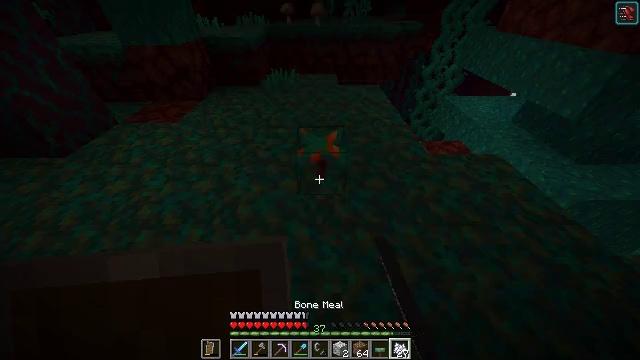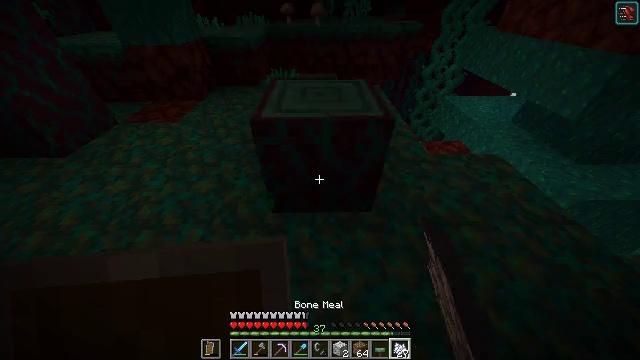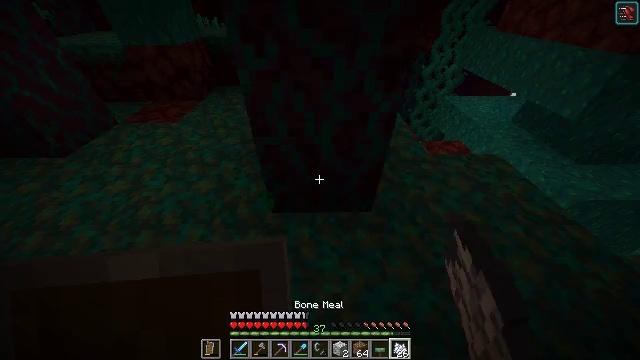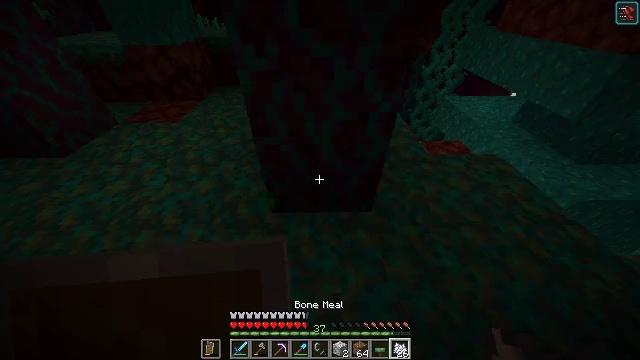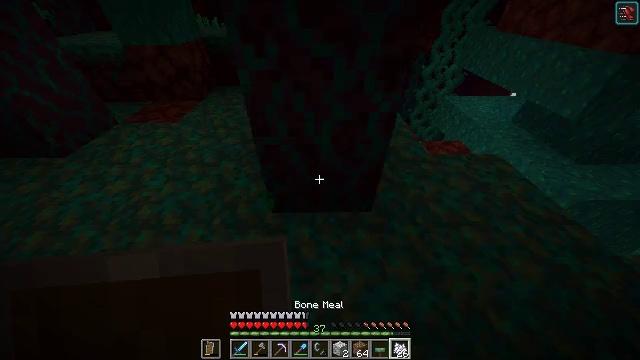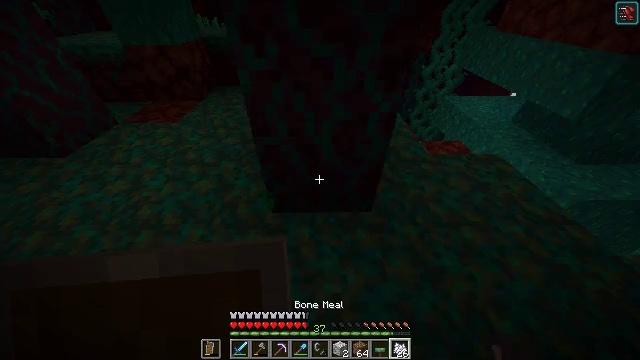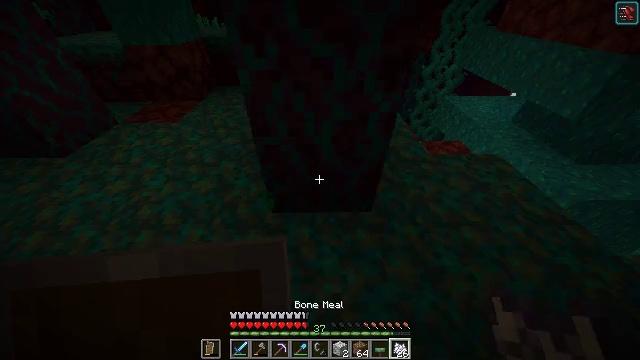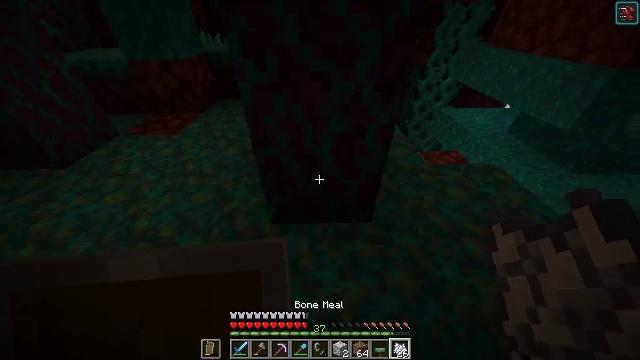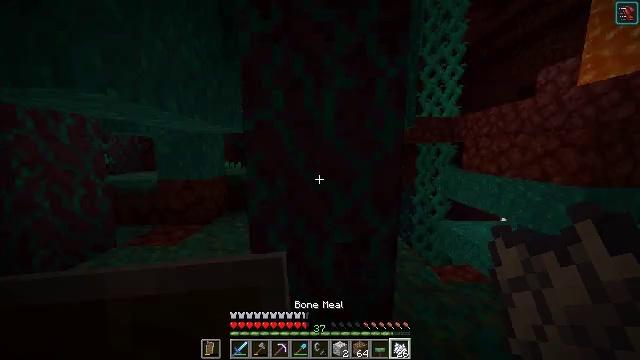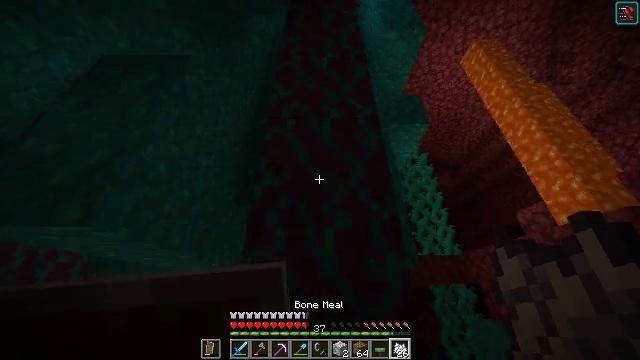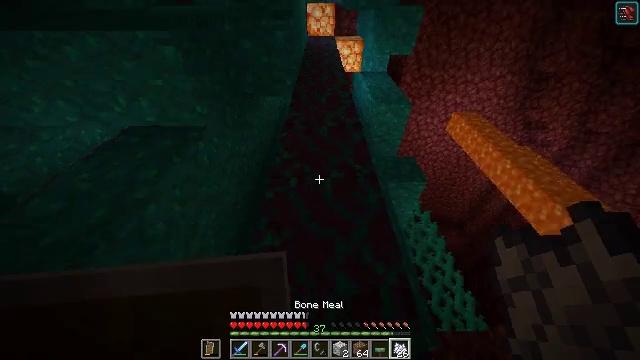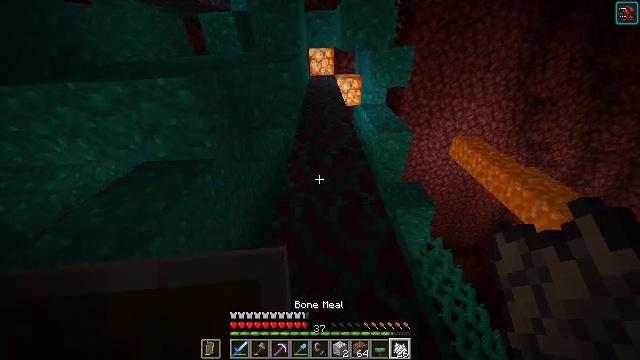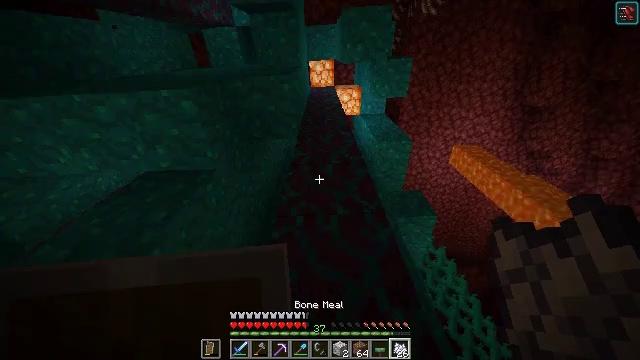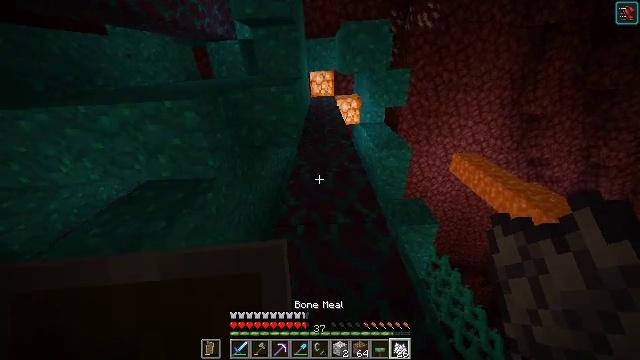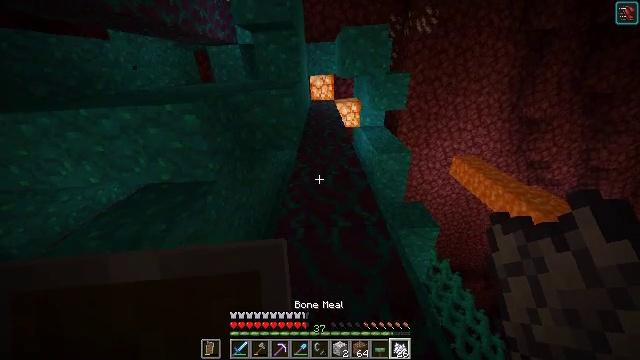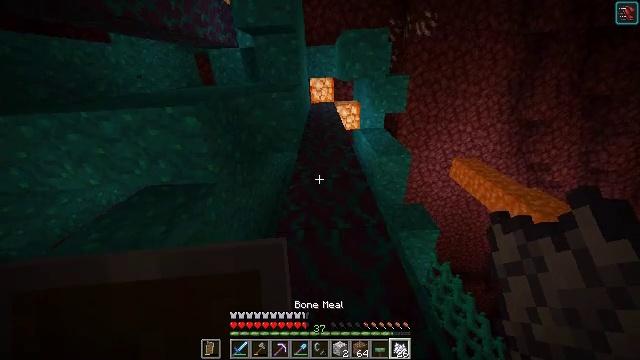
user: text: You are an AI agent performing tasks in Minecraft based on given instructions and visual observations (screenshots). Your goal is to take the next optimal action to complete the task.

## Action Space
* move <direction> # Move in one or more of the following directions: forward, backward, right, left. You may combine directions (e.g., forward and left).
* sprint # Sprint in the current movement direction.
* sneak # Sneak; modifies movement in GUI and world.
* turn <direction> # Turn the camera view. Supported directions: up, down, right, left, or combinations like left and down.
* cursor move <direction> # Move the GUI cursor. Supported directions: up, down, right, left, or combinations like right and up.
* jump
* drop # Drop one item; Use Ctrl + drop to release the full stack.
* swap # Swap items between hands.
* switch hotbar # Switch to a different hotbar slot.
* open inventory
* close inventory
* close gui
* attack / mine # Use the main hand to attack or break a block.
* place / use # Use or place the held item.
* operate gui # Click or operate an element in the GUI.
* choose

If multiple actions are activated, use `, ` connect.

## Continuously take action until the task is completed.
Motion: motion action
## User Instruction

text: Mine the warped stem in the Nether.
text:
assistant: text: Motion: no_op
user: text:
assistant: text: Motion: no_op
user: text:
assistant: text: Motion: no_op
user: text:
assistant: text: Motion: no_op
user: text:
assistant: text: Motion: no_op
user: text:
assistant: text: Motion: no_op
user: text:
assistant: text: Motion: turn up
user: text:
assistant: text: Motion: turn up
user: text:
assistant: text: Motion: turn up
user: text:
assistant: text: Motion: turn up
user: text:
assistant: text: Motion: turn left and up
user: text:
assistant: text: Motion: turn up
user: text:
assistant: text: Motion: turn up
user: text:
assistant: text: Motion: no_op
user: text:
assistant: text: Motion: no_op
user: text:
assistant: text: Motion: no_op
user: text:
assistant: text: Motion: no_op
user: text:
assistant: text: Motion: no_op
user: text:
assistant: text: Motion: no_op
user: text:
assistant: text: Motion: no_op
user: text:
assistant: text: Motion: no_op
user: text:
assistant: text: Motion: no_op
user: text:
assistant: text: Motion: no_op
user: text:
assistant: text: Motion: no_op
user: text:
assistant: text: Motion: no_op
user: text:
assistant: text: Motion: no_op
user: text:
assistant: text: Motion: no_op
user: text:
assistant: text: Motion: no_op
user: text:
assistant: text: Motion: no_op
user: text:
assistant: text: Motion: no_op